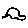
Label: car